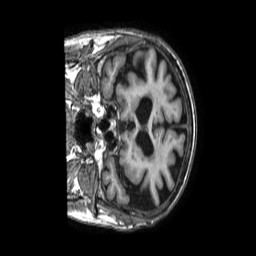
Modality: T1w
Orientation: coronal
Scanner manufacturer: philips
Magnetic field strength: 1.5 T
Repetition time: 0.007148 s
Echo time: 0.003228 s